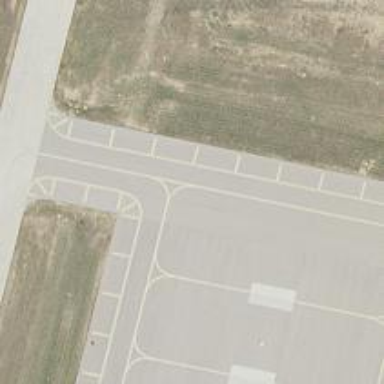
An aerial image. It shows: Image of taxiway at airport.